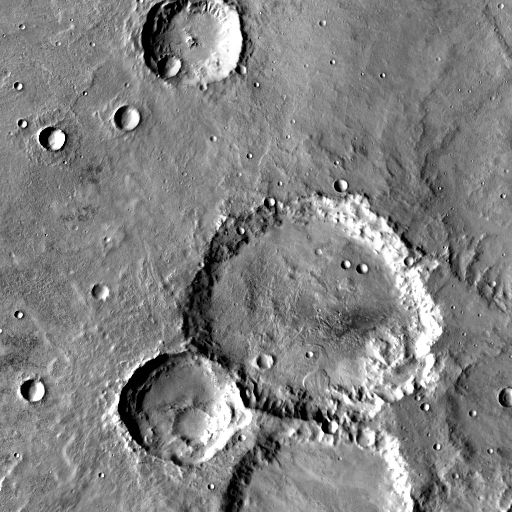
Crater classes present: Background, Other, Layered, Buried, Secondary